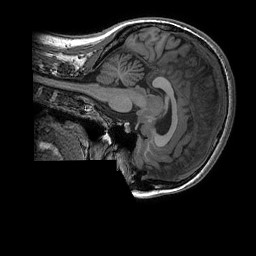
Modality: T1w
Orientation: sagittal
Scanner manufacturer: ge
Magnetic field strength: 3 T
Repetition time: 0.008156 s
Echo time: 0.00318 s